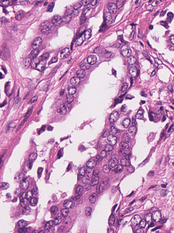
Tumor epithelial tissue: yes
Tumor-associated stroma tissue: yes
Normal tissue: no